Question: Looking at the selected row in a database-linked grid, sometimes I see a small black triangle, other times I see an I-beam. (In the screenshot below, there's an I-beam next to the row displaying "Results/Findings.") What's the difference between the meaning of these symbols? (Are there other symbols?)
Thanks, as always.

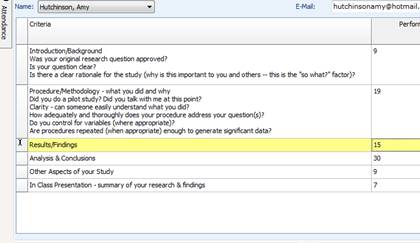
Answer: Black triangle indicates the current row. The I-beam looking symbol means you are editing the record. If you see an asterisk icon, it means you are inserting a record.